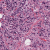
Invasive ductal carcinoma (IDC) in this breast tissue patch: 1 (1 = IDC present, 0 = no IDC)